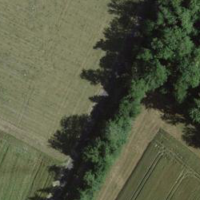
EUNIS habitat code: 52
Species observed at this site:
Prunus padus